Маленький шарик массой $m$ c зарядом $q_{0}>0$ начинает двигаться из состояния покоя в гравитационном и однородном магнитном полях (см. рисунок).  Индукция магнитного поля равна $B$, вектор $B$ направлен параллельно поверхности Земли, причем $q c B \gg m g$, где $c$ — скорость света в вакууме.
На какое расстояние и в каком направлении шарик сместится от первоначального положения через достаточно большое время $\tau$?
Какое время $\tau$ можно считать достаточно большим? Шарик в течение всего времени $\tau$ не достигает поверхности Земли.
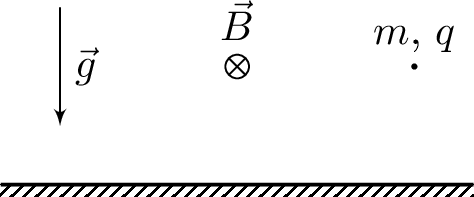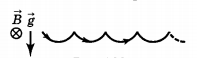
На какое расстояние и в каком направлении шарик сместится от первоначального положения через достаточно большое время $\tau$?
Решение: Перейдем в систему отсчета $K$, движущуюся вправо с некоторой скоростью $v_{0}$. В этой системе отсчета появится электрическое поле с напряженностью $E=v_{0} B$, направленное вертикально вверх. Выражение для $E$ можно получить, приравняв силы, действующие на заряд со стороны электромагнитного поля в неподвижной и движущейся системах. Подберем скорость $v_{0}$ такой, чтобы сила электрического поля была равна силе тяжести: $$ q v_{0} B=m g. $$ Отсюда $$ v_{0}=\frac{m g}{q B}. $$ В системе $K$ шарик будет иметь скорость $v_{0}$, направленную вначале влево. Результирующая сила, действующая на шарик, сила со стороны магнитного поля индукцией $B$. В системе $K$ шарик будет двигаться в плоскости чертежа против часовой стрелки со скоростью $v_{0}$ по окружности радиуса $R=\frac{m v_{0}}{q B}$ с периодом $T=\frac{2 \pi m}{q B}$. Относительно Земли шарик будет дрейфовать со скоростью системы $K$, т.е. со скоростью $v_{0}$ и за достаточно большое время $\tau$ $(\tau \gg T)$ сместится относительно Земли вправо на расстояние $l=v_{0} \tau=\frac{m g \tau}{q B}$. Траектория шарика показана на рисунке ниже.  $\textit{Замечание}$. Задачу можно решить и другим способом, представив скорость шарика $\vec{v}$ в виде суммы $\vec{v}=\vec{v}_{0}+\vec{v}_{1}$, где $\vec{v}_{0}=\operatorname{const}$ и выбрана так, чтобы $q \vec{v}_{0} \times \vec{B}+m \vec{g}=0$, т.е. $\vec{v}_{0}$ направлена вправо. Тогда только скорость $\vec{v}_{1}$ будет отвечать за движение шарика в магнитном поле. В начальный момент $\vec{v}_{1}=\vec{v}_{0}$, и это вызовет движение по окружности радиусом $R=\frac{m v_{0}}{q B}$ с периодом $T=\frac{2 \pi m}{q B}$. Общее движение шарика можно представить как движение по окружности и равномерное движение со скоростью $v_{0}$ вправо.
Ответ: За достаточно большое время $\tau$ шарик сместится относительно Земли вправо на расстояние $$ l=v_{0} \tau=\frac{m g \tau}{q B}. $$

Какое время $\tau$ можно считать достаточно большим?
Ответ: \[\tau\gg\frac{2\pi m}{qB}\]
Темы:
T, Электромагнетизм, Всероссийские, Движение в магнитном поле, Скрещенные поля